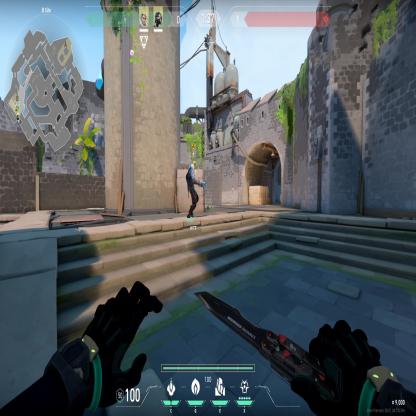
Label: teammate